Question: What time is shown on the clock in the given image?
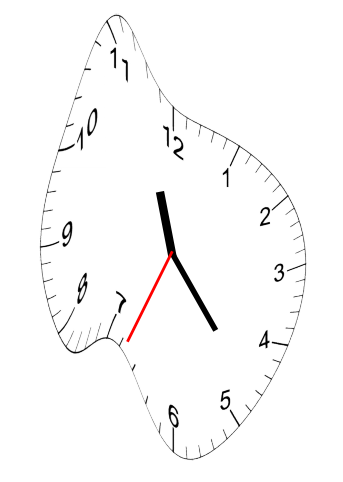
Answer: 11:23:34